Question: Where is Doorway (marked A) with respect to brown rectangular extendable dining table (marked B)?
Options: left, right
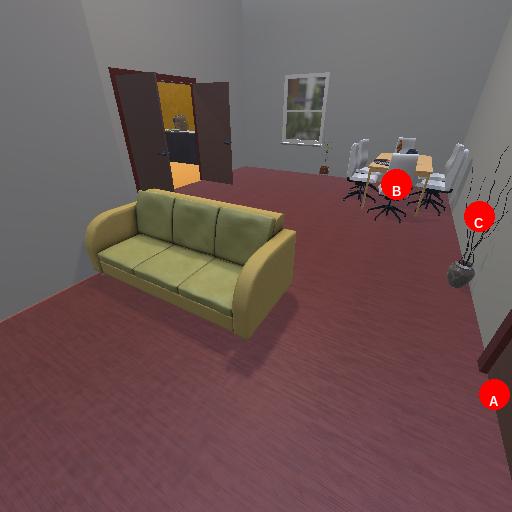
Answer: left